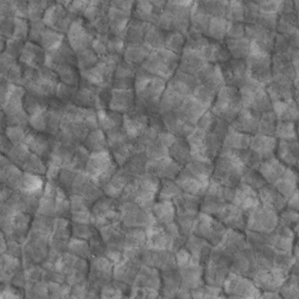
Label: non_frost